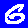
Digit: 6